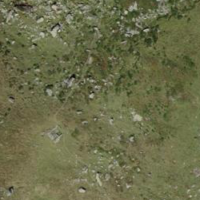
EUNIS habitat code: 26
Species observed at this site:
Cryptogramma crispa